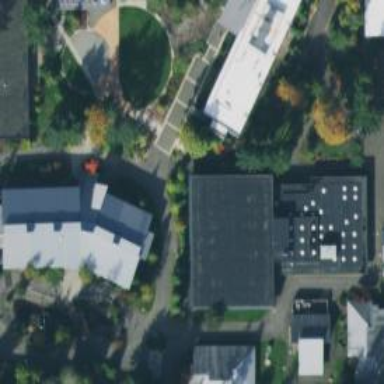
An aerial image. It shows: College building.